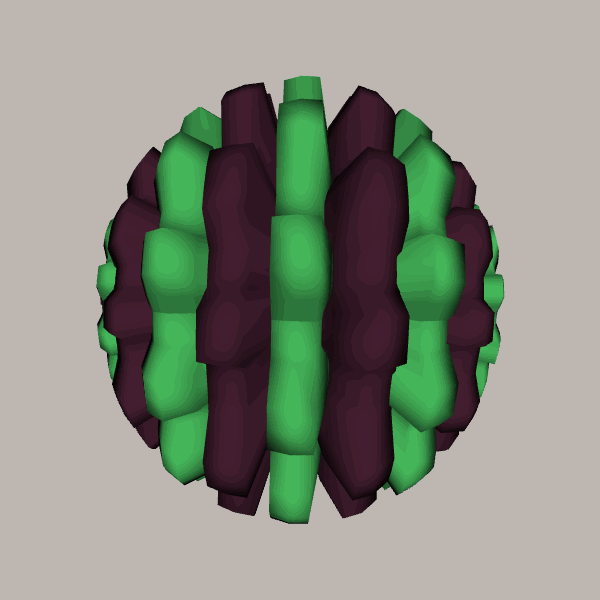
Background: light